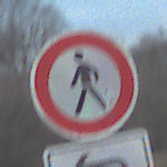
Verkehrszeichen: VerbotFussgaenger
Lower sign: RichtungsangabeDurchPfeile2
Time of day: SunriseSunset
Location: Outdoor (RoadRail)
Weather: PartlyCloudy
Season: NotSpecified
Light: Natural